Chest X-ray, AP view. Patient: 40 years old, sex M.
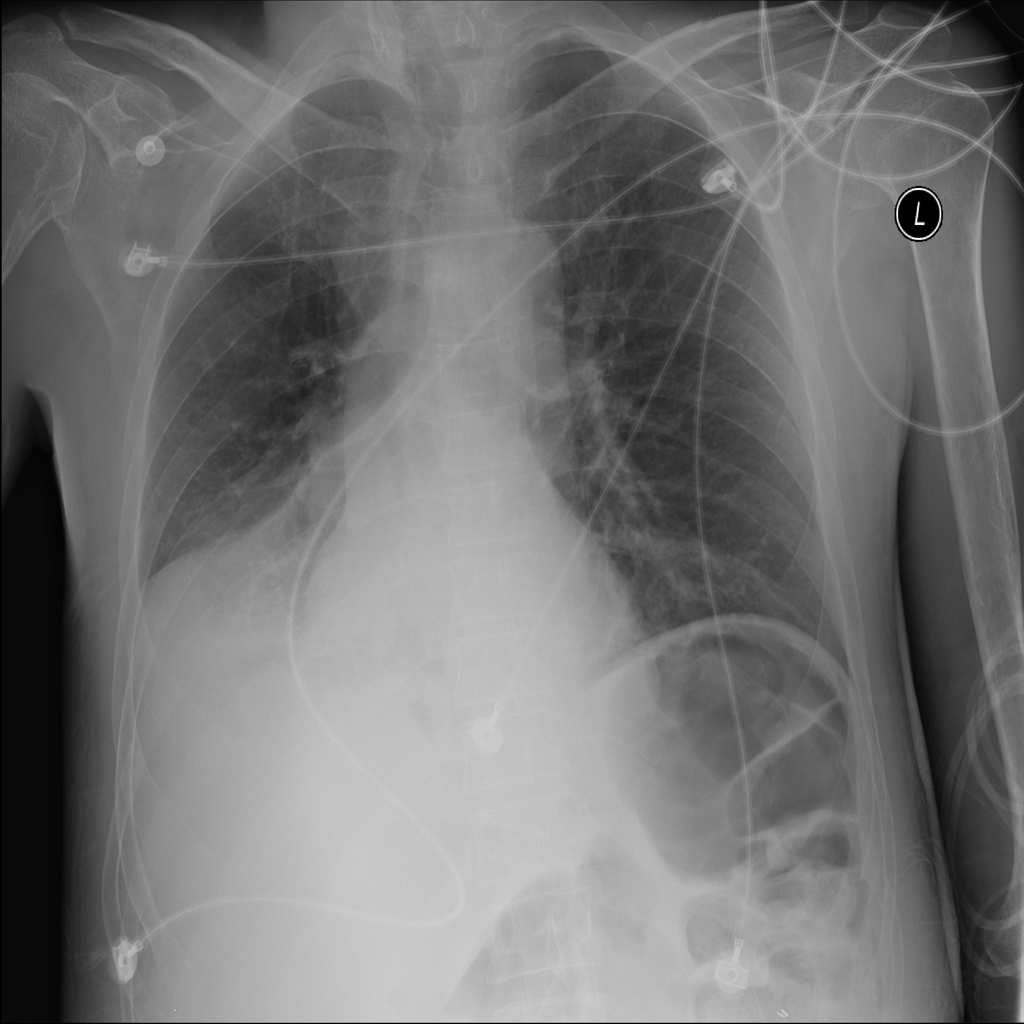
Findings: Atelectasis, Infiltration